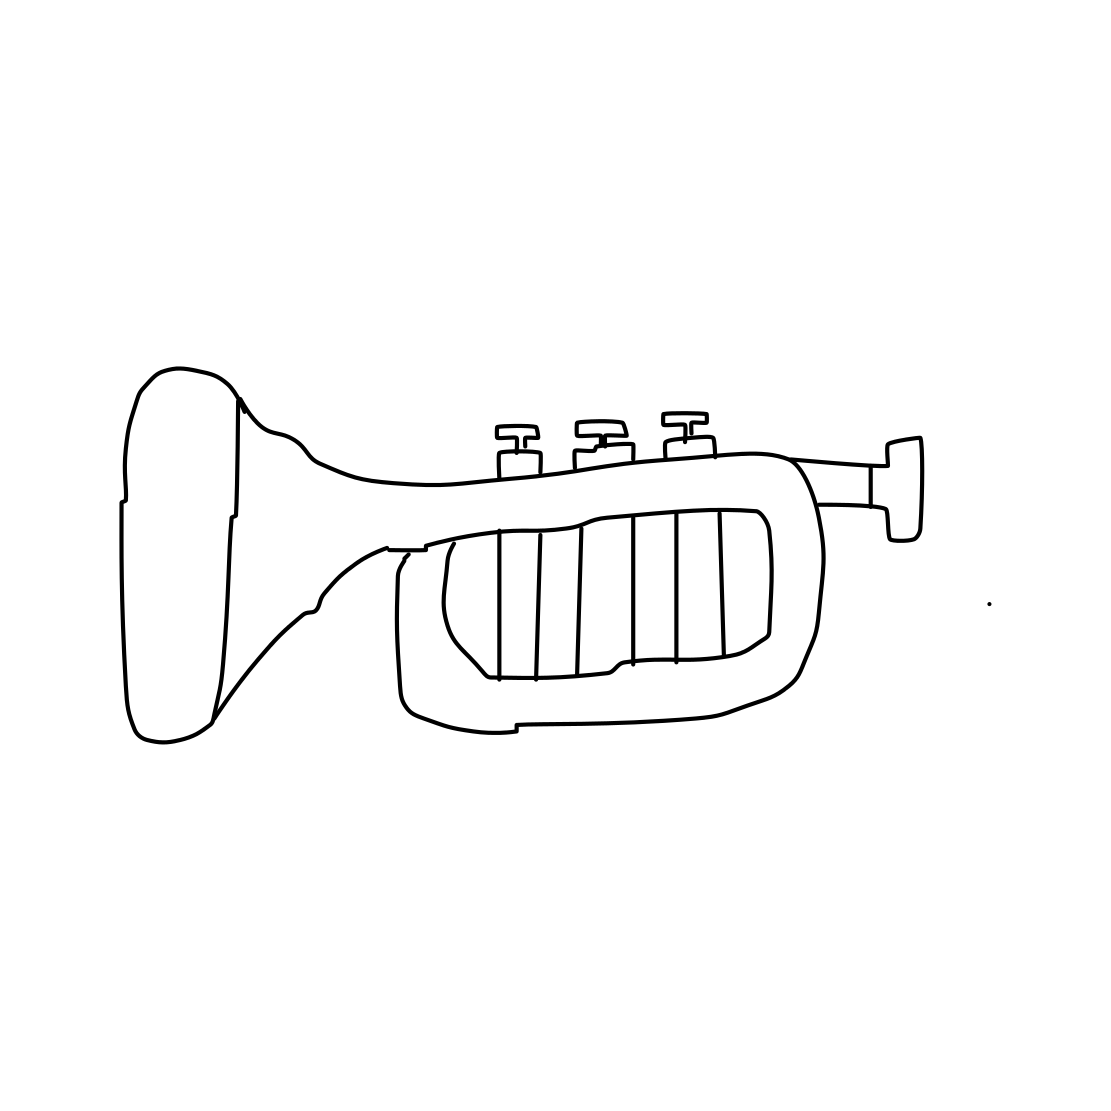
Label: trumpet